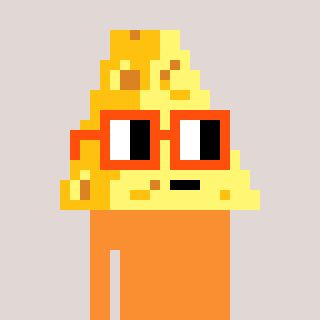
a pixel art character with square orange glasses, a cheese-shaped head and a orange-colored body on a warm background